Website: walmart
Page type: payment
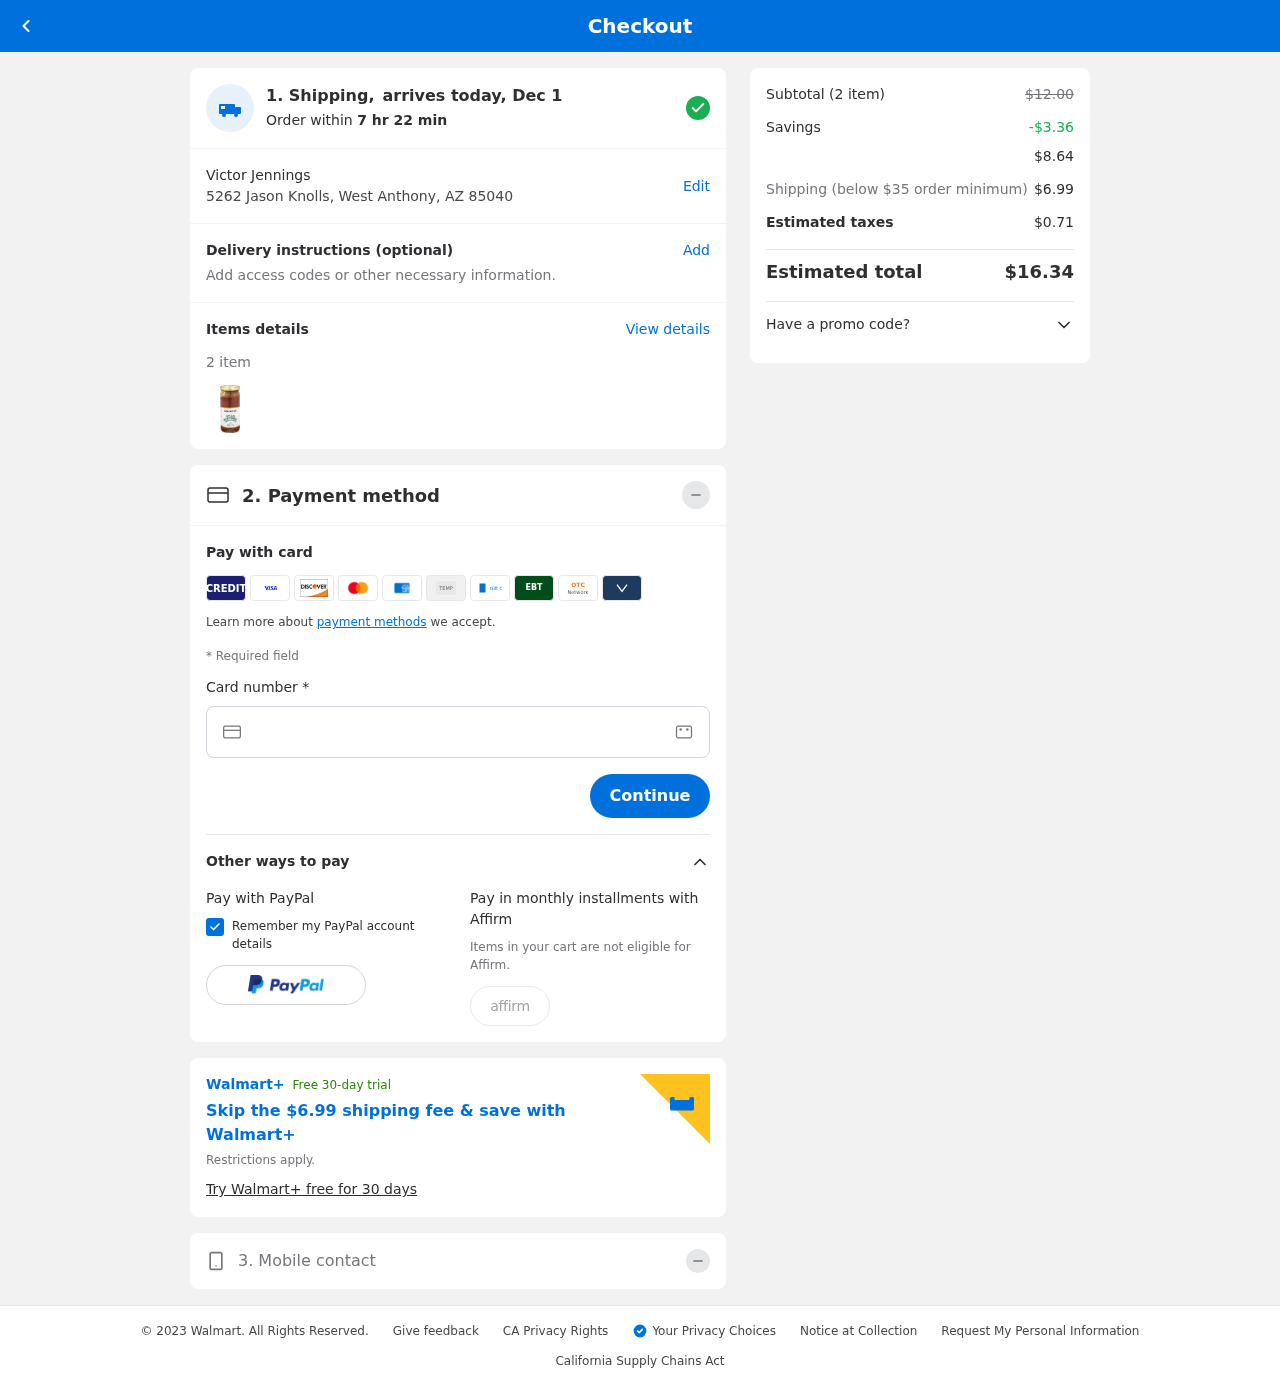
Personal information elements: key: PII_FULLNAME
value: Victor Jennings
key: PII_STREET
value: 5262 Jason Knolls
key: PII_CITY_STATE_ZIP
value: West Anthony, AZ 85040
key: PII_CARD_NUMBER
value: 6512 2187 2135 0664
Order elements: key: ORDER_DELIVERY_DATE
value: Dec 1
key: ORDER_NUM_ITEMS
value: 2
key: ORDER_SUBTOTAL_BEFORE_SAVINGS
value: $12.00
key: ORDER_SAVINGS
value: -$3.36
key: ORDER_SUBTOTAL
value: $8.64
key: ORDER_SHIPPING_COST
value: $6.99
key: ORDER_TAX
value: $0.71
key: ORDER_TOTAL
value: $16.34